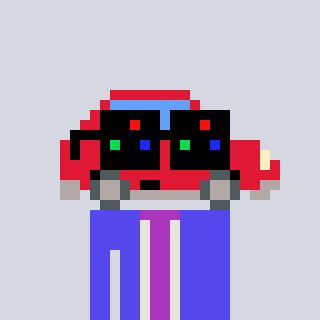
a pixel art character with square black sunglasses, a car-shaped head and a computerblue-colored body on a cool background